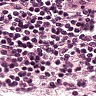
Metastatic tissue present: no